Question: I have the following <URL> object:

Which I invoke using:
'''
kernel1 = parallel.gpu.CUDAKernel('kcc2.ptx', 'kcc2.cu');
kernel1.ThreadBlockSize = 256;
kernel1.GridSize = 4;
gpuTM = gpuArray(single(TM));
gpuLTM = gpuArray(single(LTM));
gpuLTMP = gpuArray(int32(LTMP));
rng('shuffle');
randz = abs(randi(2^53 -1, [1, r_max]));
GPUrands = gpuArray(double(randz));
[x,y] = gather(feval(kernel1, gpuLTM, gpuLTMP, F_M, Force, GPUrands, ...
(r_max), single(Lamda), single(Fixed_dt), single(r), single(q), ...
single(gama_B), single(gama_M), single(mu_B), single(mu_M), ...
single(KB_p_ref), single(KB_m_ref), single(f_ref), single(g_ref), ...
single(Kca_p_ref), single(Kca_m_ref)));
'''
As you see above, I have 2 left hand arguments yet I get the error in MATLAB:
> Error using gpuArray/gather:
Too many output arguments.
I don't get it. All my parameters line up in the CUDA kernel and in MATLAB. Just so you can see, the kernel function has the following C++ prototype:
'''
__global__ void myKern(const float *transMatrix, const int *pointerMatrix,
float *masterForces, float *Force, const double *rands, const int r_max,
const float lamda, const float dt, const float r, const float q,
const float gama_B, const float gama_M, const float mu_B, const float mu_M,
const float KB_p_ref, const float KB_m_ref, const float f_ref,
const float g_ref, const float Kca_p_ref, const float Kca_m_ref)
'''
It should only return 'masterForces' and 'Force' ('[x,y]' in MATLAB) since they are the only non-constant pointers.
What could be the problem?
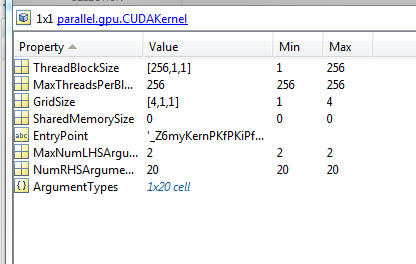
Answer: You can't apply 'gather' directly on multiple output variables, you have to do that in separate lines (this is basic MATLAB syntax):
'''
[x,y] = feval(kernel1, ...);
x = gather(x);
y = gather(y);
'''
The output of evaluating the CUDA kernel is two variables of type 'gpuArray' (data stored on the GPU). You can then transfer the data to CPU memory using 'gather' applied on each variable.